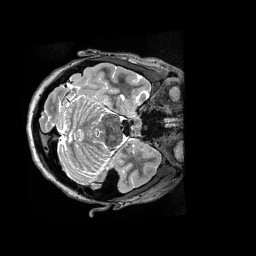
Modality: T2w
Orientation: axial
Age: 16
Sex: female
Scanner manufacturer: siemens
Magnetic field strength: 3 T
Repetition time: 3.2 s
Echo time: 0.564 s